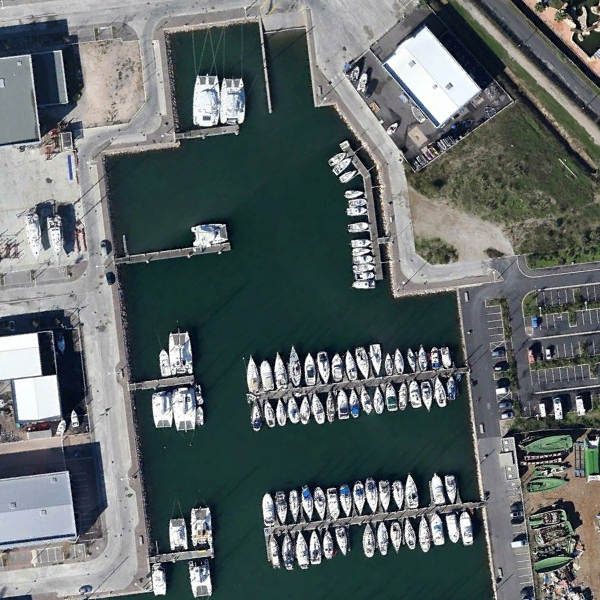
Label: Port